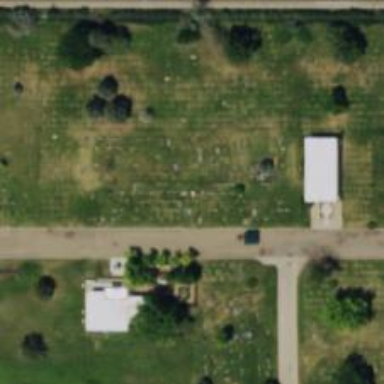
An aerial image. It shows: Memorial site with historic significance.